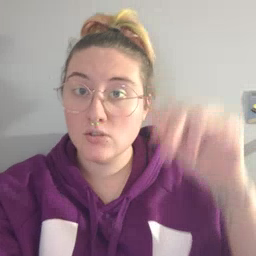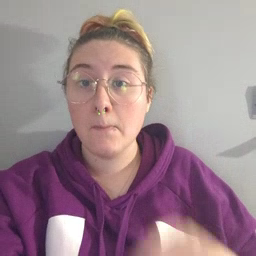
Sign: pen